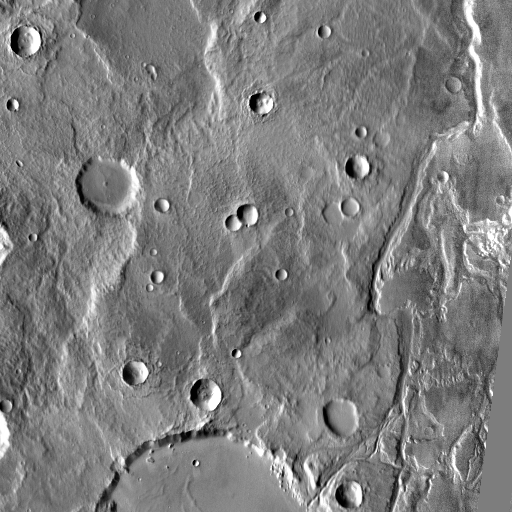
Crater classes present: Background, Other